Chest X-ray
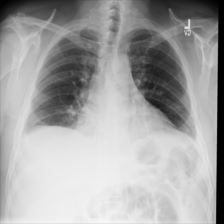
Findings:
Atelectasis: positive
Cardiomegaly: negative
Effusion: negative
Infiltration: negative
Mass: negative
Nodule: negative
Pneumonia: negative
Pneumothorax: negative
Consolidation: negative
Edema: negative
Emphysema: negative
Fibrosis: negative
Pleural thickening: negative
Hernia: negative